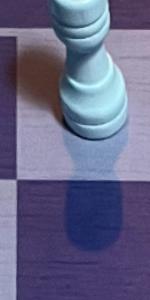
Label: Empty